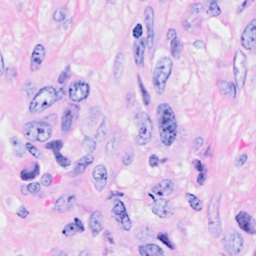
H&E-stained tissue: Breast